Question: I have a method inside of my controller which I am trying to reach:
'''
[HttpPost, ActionName("UpdateTitle")]
public IHttpActionResult UpdateTitle(Guid playlistId, string title)
{
using (ITransaction transaction = Session.BeginTransaction())
{
PlaylistManager.UpdateTitle(playlistId, title);
transaction.Commit();
}
return Ok();
}
'''
I have another method in the controller which is also a POST and is the method which is actually being hit by my request (erroneously):
'''
[HttpPost]
public PlaylistDto Create(PlaylistDto playlistDto)
'''
Here's what my raw request information looks like:

Here's my routing:
'''
public static class WebApiConfig
{
// TODO: Create test cases for custom routing.
public static void Register(HttpConfiguration config)
{
// Web API configuration and services
config.Routes.MapHttpRoute("UpdateTitle", "Playlist/UpdateTitle/{playlistId}/{title}");
// TODO: What does this do?
// Web API routes
//config.MapHttpAttributeRoutes();
config.Routes.MapHttpRoute(
name: "DefaultApi",
routeTemplate: "{controller}/{id}",
defaults: new { id = RouteParameter.Optional }
);
}
}
'''
Why on earth is it redirecting to the Create method? The signature looks correct to me for being routed to the UpdateTitle method.
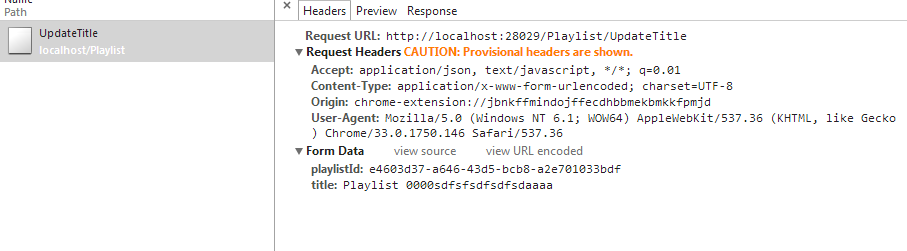
Answer: First you need to create a class that contains all your form data. You may be able to use your PlaylistDto class for this:
'''
public class PlaylistDto
{
public Guid PlaylistId { get; set; }
public string title { get; set; }
}
'''
Then change your UpdateTitle method to:
'''
[HttpPost, ActionName("UpdateTitle")]
public IHttpActionResult UpdateTitle(PlaylistDto Dto)
{
using (ITransaction transaction = Session.BeginTransaction())
{
PlaylistManager.UpdateTitle(Dto.playlistId, Dto.title);
transaction.Commit();
}
return Ok();
}
'''
Finally change your routing as follows:
'''
public static class WebApiConfig
{
// TODO: Create test cases for custom routing.
public static void Register(HttpConfiguration config)
{
// Web API configuration and services
config.Routes.MapHttpRoute(
name: "UpdateTitle",
routeTemplate: "Playlist/UpdateTitle",
defaults: new { controller = "PlaylistController", action = "UpdateTitle" }
);
config.Routes.MapHttpRoute(
name: "DefaultApi",
routeTemplate: "{controller}/{id}",
defaults: new { id = RouteParameter.Optional }
);
}
}
'''